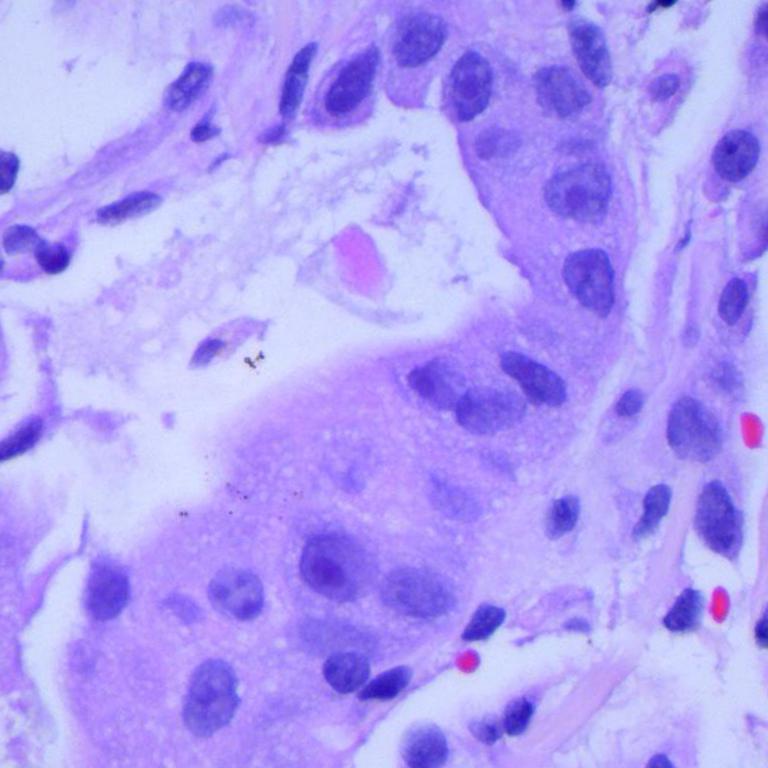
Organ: lung
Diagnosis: adenocarcinomas